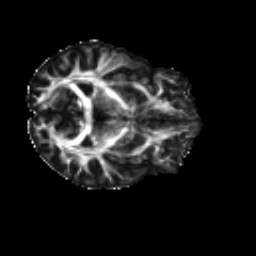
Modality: FA
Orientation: axial
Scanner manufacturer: siemens
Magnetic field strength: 3 T
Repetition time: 4.16 s
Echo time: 0.0806 s